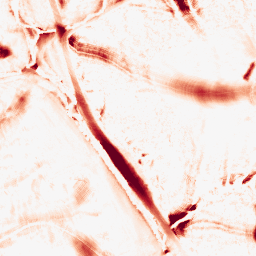
Category: morphological
Decomposition family: tophat
Decomposition parameters: size: 20
mode: white
Upsampling method: bicubic_3x
Upsampling parameters: scale: 3
Upsampling scale: 3